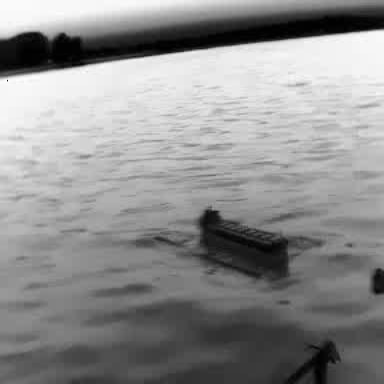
There is a liner in the infrared image.